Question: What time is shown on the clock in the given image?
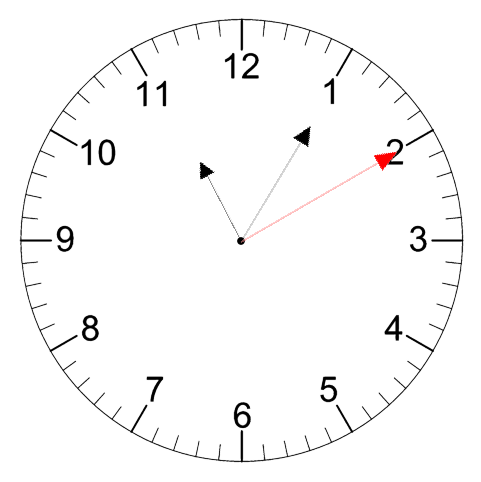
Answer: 11:05:10